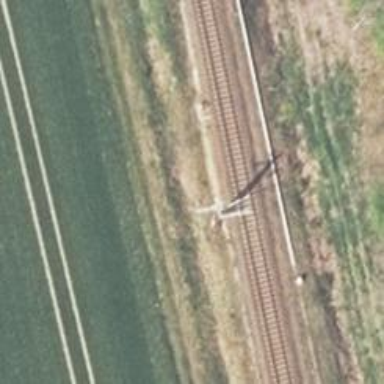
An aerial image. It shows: Railway signal.